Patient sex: M
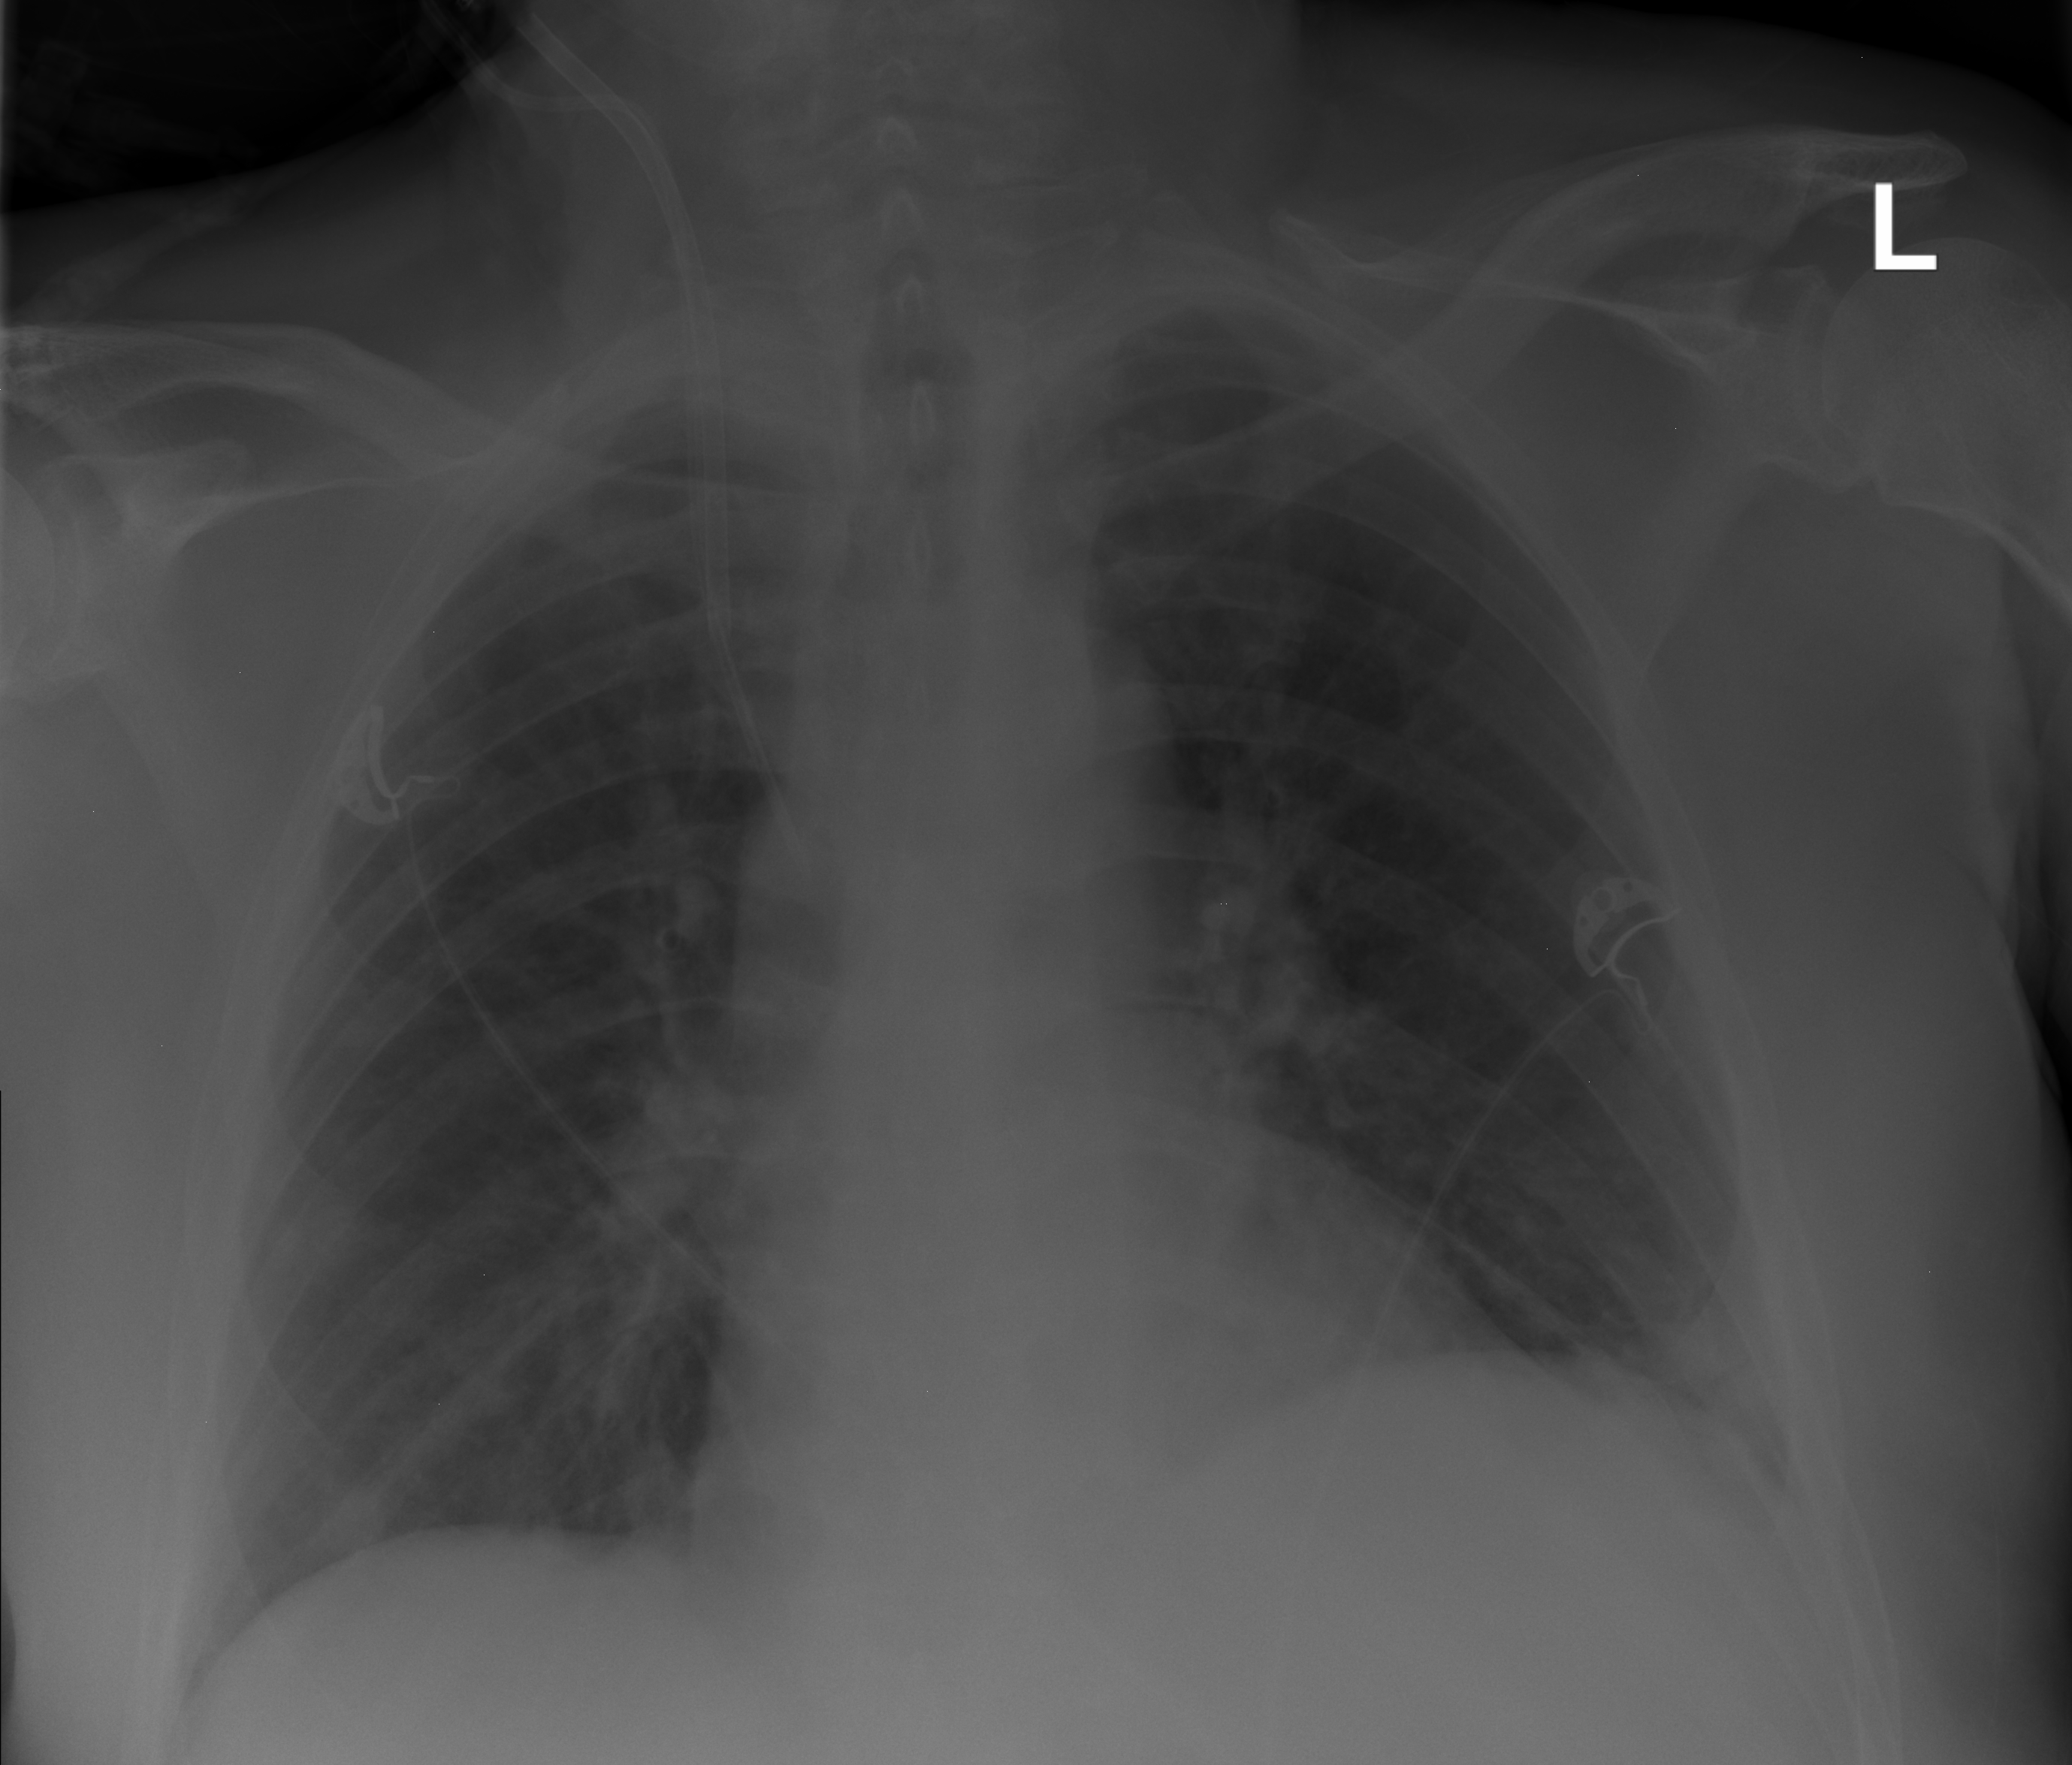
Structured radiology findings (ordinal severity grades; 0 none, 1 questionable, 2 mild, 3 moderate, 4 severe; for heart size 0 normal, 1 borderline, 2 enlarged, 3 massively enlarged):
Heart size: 0
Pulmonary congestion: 0
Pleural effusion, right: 0
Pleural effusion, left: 0
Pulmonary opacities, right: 2
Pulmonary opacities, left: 1
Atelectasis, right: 0
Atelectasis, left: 1